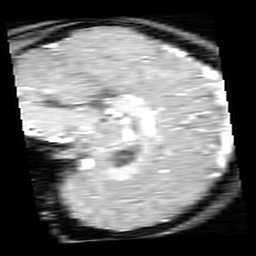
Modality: inplaneT1
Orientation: sagittal
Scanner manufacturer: ge
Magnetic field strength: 3 T
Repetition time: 0.2 s
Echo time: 0.0036 s